Question: I have a problem with a 'ComboBox'. I wanted to change its apparency by overriding its style, but I have some problems of appearance, and I can't find where are they.
My 'ComboBox' has this appearance:

I have two problems:
1. I don't know where to change the foreground of the expandable menu... Wherever I change it, it remains white!!
2. When I choose an option, the Text of the ComboBox appears twice, one in dark blue and one in white, as you can appreciate on the image. And I don't know how to change it...
My style looks like this:
'''
<!-- All ComboBox styles -->
<ControlTemplate x:Key="ComboBoxToggleButton" TargetType="ToggleButton">
<Grid>
<Grid.ColumnDefinitions>
<ColumnDefinition />
<ColumnDefinition Width="20" />
</Grid.ColumnDefinitions>
<Border
x:Name="Border"
Grid.ColumnSpan="2"
CornerRadius="5"
Background="{StaticResource DarkGradient}"
BorderBrush="{StaticResource SolidBorderBrush}"
BorderThickness="1" />
<Border
Grid.Column="0"
CornerRadius="5,0,0,5"
Margin="1"
Background="{StaticResource TextBoxBrush}"
BorderBrush="{StaticResource SolidBorderBrush}"
BorderThickness="0,0,1,0" />
<Path
x:Name="Arrow"
Grid.Column="1"
Fill="{StaticResource TextBoxBrush}"
HorizontalAlignment="Center"
VerticalAlignment="Center"
Data="M 0 0 L 4 4 L 8 0 Z"/>
</Grid>
<ControlTemplate.Triggers>
<Trigger Property="IsEnabled" Value="False">
<Setter TargetName="Border" Property="Background" Value="LightGray" />
<Setter TargetName="Border" Property="BorderBrush" Value="Gray" />
<Setter Property="Foreground" Value="DarkGray"/>
<Setter TargetName="Arrow" Property="Fill" Value="DarkGray" />
</Trigger>
</ControlTemplate.Triggers>
</ControlTemplate>
<!-- ComboBox TextBox -->
<ControlTemplate x:Key="ComboBoxTextBox" TargetType="TextBox">
<Border x:Name="PART_ContentHost" Focusable="False" Background="{TemplateBinding Background}" />
</ControlTemplate>
<!-- ComboBox style -->
<Style x:Key="{x:Type ComboBox}" TargetType="ComboBox">
<Setter Property="SnapsToDevicePixels" Value="true"/>
<Setter Property="OverridesDefaultStyle" Value="true"/>
<Setter Property="ScrollViewer.HorizontalScrollBarVisibility" Value="Auto"/>
<Setter Property="ScrollViewer.VerticalScrollBarVisibility" Value="Auto"/>
<Setter Property="ScrollViewer.CanContentScroll" Value="true"/>
<Setter Property="MinWidth" Value="120"/>
<Setter Property="MinHeight" Value="20"/>
<Setter Property="Template">
<Setter.Value>
<ControlTemplate TargetType="ComboBox">
<Grid>
<ToggleButton
Name="ToggleButton"
Template="{StaticResource ComboBoxToggleButton}"
Grid.Column="2"
Focusable="false"
IsChecked="{Binding Path=IsDropDownOpen,Mode=TwoWay,RelativeSource={RelativeSource TemplatedParent}}"
ClickMode="Press">
</ToggleButton>
<ContentPresenter
Name="ContentSite"
IsHitTestVisible="False"
Content="{TemplateBinding SelectionBoxItem}"
ContentTemplate="{TemplateBinding SelectionBoxItemTemplate}"
ContentTemplateSelector="{TemplateBinding ItemTemplateSelector}"
Margin="3,3,23,3"
VerticalAlignment="Center"
HorizontalAlignment="Left" />
<TextBox x:Name="PART_EditableTextBox"
Style="{x:Null}"
Template="{StaticResource ComboBoxTextBox}"
HorizontalAlignment="Left"
VerticalAlignment="Center"
Text="{TemplateBinding Text}"
Margin="3,3,23,3"
Focusable="True"
Background="Transparent"
Visibility="Visible"
Foreground="DarkBlue"
IsReadOnly="{TemplateBinding IsReadOnly}"/>
<Popup
Name="Popup"
Placement="Bottom"
IsOpen="{TemplateBinding IsDropDownOpen}"
AllowsTransparency="True"
Focusable="False"
PopupAnimation="Slide">
<Grid
Name="DropDown"
SnapsToDevicePixels="True"
MinWidth="{TemplateBinding ActualWidth}"
MaxHeight="{TemplateBinding MaxDropDownHeight}">
<Border
x:Name="DropDownBorder"
Background="{StaticResource TextBoxBrush}"
BorderThickness="1"
BorderBrush="{StaticResource SolidBorderBrush}"/>
<ScrollViewer Margin="4,6,4,6" SnapsToDevicePixels="True">
<StackPanel IsItemsHost="True" KeyboardNavigation.DirectionalNavigation="Contained" />
</ScrollViewer>
</Grid>
</Popup>
</Grid>
<ControlTemplate.Triggers>
<Trigger Property="HasItems" Value="false">
<Setter TargetName="DropDownBorder" Property="MinHeight" Value="95"/>
</Trigger>
<Trigger Property="IsEnabled" Value="false">
<Setter Property="Foreground" Value="LightGray"/>
</Trigger>
<Trigger Property="IsGrouping" Value="true">
<Setter Property="ScrollViewer.CanContentScroll" Value="false"/>
</Trigger>
<Trigger SourceName="Popup" Property="Popup.AllowsTransparency" Value="true">
<Setter TargetName="DropDownBorder" Property="CornerRadius" Value="0,0,4,4"/>
<Setter TargetName="DropDownBorder" Property="Margin" Value="0"/>
</Trigger>
<Trigger Property="IsEditable"
Value="true">
<Setter Property="IsTabStop" Value="false"/>
<Setter TargetName="PART_EditableTextBox" Property="Visibility" Value="Visible"/>
<Setter TargetName="ContentSite" Property="Visibility" Value="Hidden"/>
</Trigger>
</ControlTemplate.Triggers>
</ControlTemplate>
</Setter.Value>
</Setter>
<Style.Triggers>
</Style.Triggers>
</Style>
'''
If anyone can help to solve this, will be really appreciated!
I could solve the problem of writing twice the value by changing this:
'''
Text="{TemplateBinding SelectionBoxItem}"
'''
And then adding to the 'ItemSource' selection sentence, and then setting it by default, but I still have the problem of being not able to change the 'Foreground' of the combo...
I discovered one thing: when I create the list, I do this:
'''
listPrecissions = new List<Precisions>()
'''
Where 'Precisions' is a class that I created with two strings. If I create it with a direct string:
'''
listPrecissions = new List<string>()
'''
and add the items, it has a black foreground. But have no idea why...
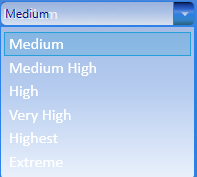
Answer: Your question lacks the following styles 'TextBoxBrush', 'SolidBorderBrush' and 'DarkGradient'.
> I don't know where to change the foreground of the expandable menu... Wherever I change it, it remains white!!
Setting the 'Foreground' property on the ComboBox seems to change it for me (with your styles applied).
> When I choose an option, the Text of the ComboBox appears twice, one in dark blue and one in white, as you can appreciate on the image. And I don't know how to change it...
'<ContentPresenter Name="ContentSite"' and '<TextBox x:Name="PART_EditableTextBox"' are responsible for displaying the current item for two different cases. First is the normal one, the second is when the 'ComboBox' is marked as editable ('IsEditable="True"'). In your style the default for 'PART_EditableTextBox' is Visible, so just set it to Hidden.
'''
<TextBox x:Name="PART_EditableTextBox"
Style="{x:Null}"
Template="{StaticResource ComboBoxTextBox}"
HorizontalAlignment="Left"
VerticalAlignment="Center"
Text="{TemplateBinding Text}"
Margin="3,3,23,3"
Focusable="True"
Background="Transparent"
Visibility="Hidden"
Foreground="DarkBlue"
IsReadOnly="{TemplateBinding IsReadOnly}"/>
'''